Question: All:
I am stacking multiple UIButtons on top of one another, by adding them all to a UIViewController's view. The UIButtons all have the same frame and the same .png files. If I just stack a few, they look fine: but the more I stack, the more distorted they get.
The picture below shows the issue.

The top row shows a single apple, orange and banana, with no distortion. The bottom row shows stacks of 6 apples, 60 oranges, and 120 bananas -- the distortion gets worse with the # of images.
Any idea why this is happening? Is it a rounding error in stacking the images, even though I am taking frame and assign it to all the buttons (DraggableUIButton is a subclass of UIButton):
'''
-(void)placeDraggableBTNs:(int)numBTNsToMake withDimensions:(CGRect)frame startingWithTag:(int)tag usingImage:(UIImage *)image{
DraggableUIButton * btn;
for(int j=0; j < numBTNsToMake; j++){
btn = [[DraggableUIButton alloc]initWithFrame:frame];
[btn setImage:image forState:UIControlStateNormal];
btn.tag = tag;
[self.view addSubview:btn];
}
}
'''
Thanks for any insights,
Michael
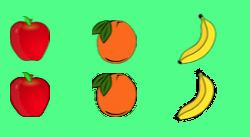
Answer: This effect is a consequence of overlaying semi-transparent pixels (i.e., ones with alphas < 1.0) atop one another.
This was pointed out in the Apple developer forums, thanks chaps!
The solution was to make the topmost button visible, and the rest invisible -- as I drag each button, it tells the one directly underneath it to show itself.